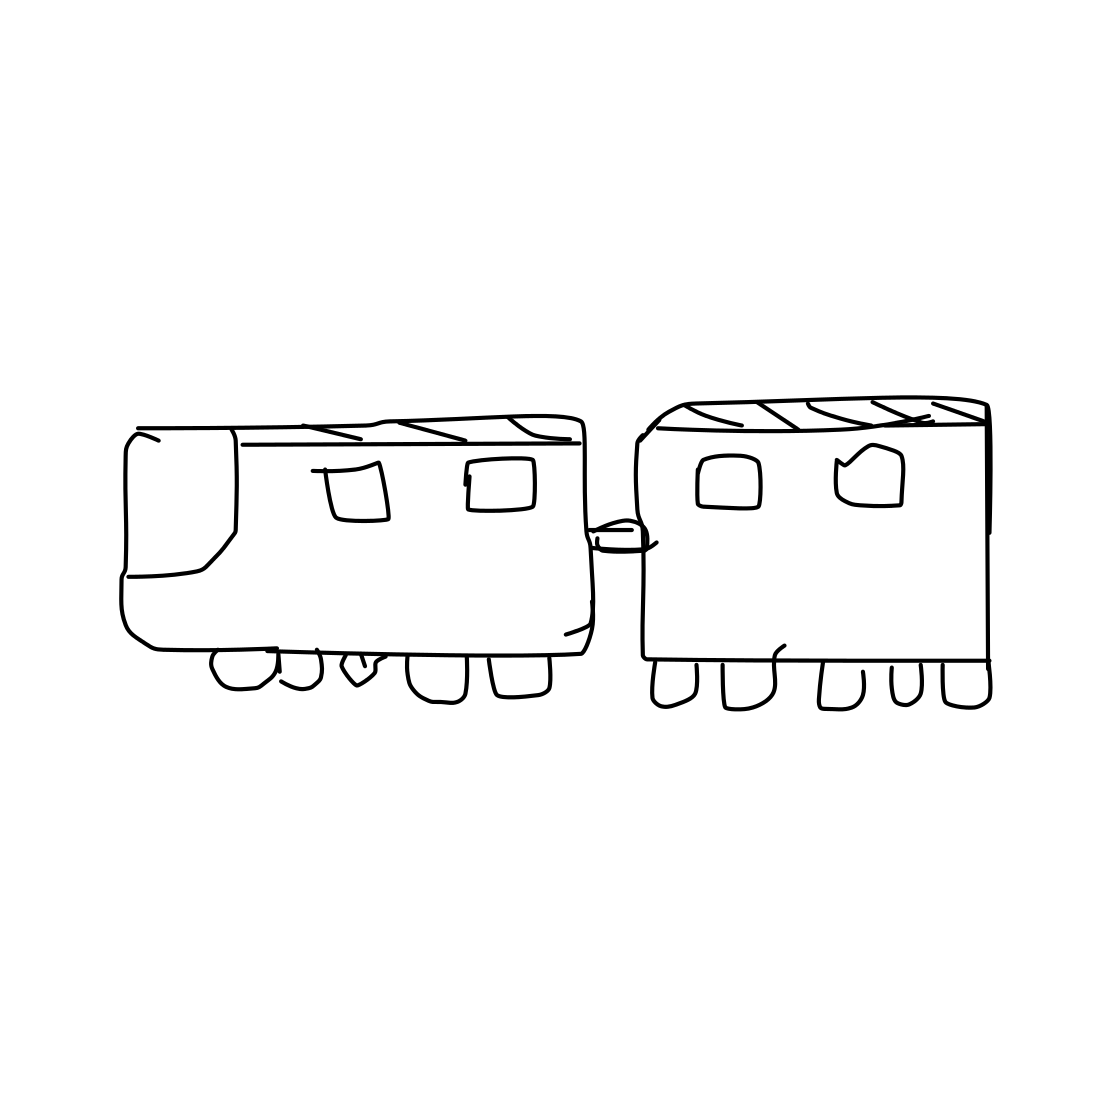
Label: train